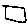
Label: square